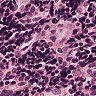
Metastatic tissue present: no